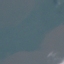
Land use / land cover class: SeaLake